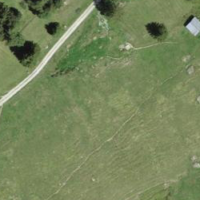
EUNIS habitat code: 23
Species observed at this site:
Callophrys rubi